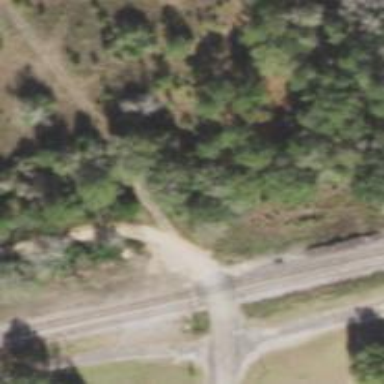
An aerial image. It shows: Abandoned road.